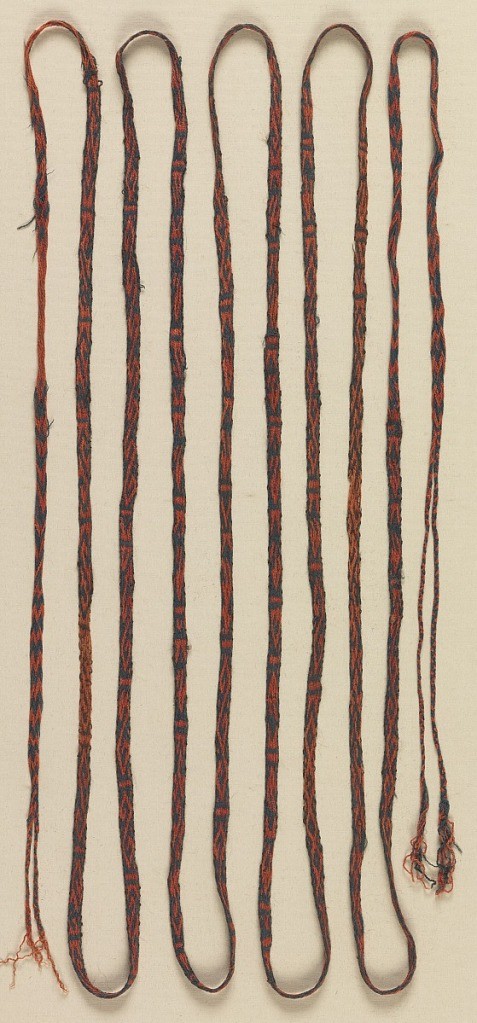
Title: Band
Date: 1000–1200
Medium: Technique: complementary warps
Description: Narrow woolen tape with simplified "S" repeats, sometimes turning into scrolls, sometimes with single curve; replaced 1/3 way through with strip of five diamonds with dot in center of each. Red on blue, one side; blue on red, others. At each end, strands loosely plaited for 0M450, then separated into two thinner plaits. "0M075" one end, "0M205" on other.